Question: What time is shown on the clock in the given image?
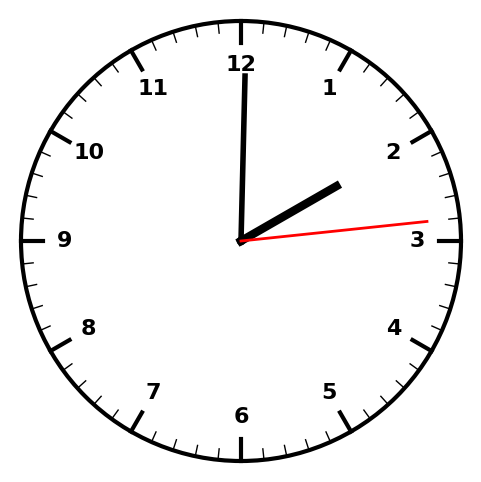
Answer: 02:00:14